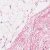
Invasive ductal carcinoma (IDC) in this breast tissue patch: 0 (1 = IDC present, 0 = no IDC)